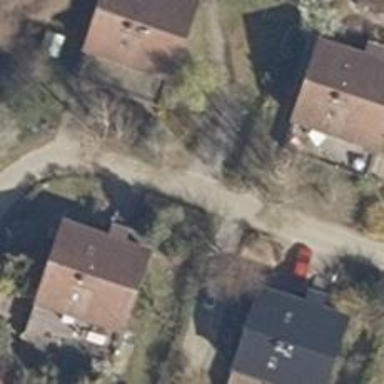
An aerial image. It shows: Living street.